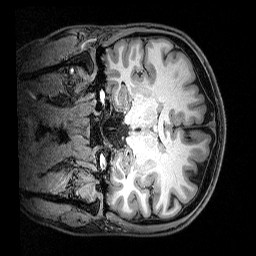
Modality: T1w
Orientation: coronal
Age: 23
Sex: male
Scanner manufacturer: siemens
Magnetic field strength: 3 T
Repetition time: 2.5 s
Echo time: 0.00369 s